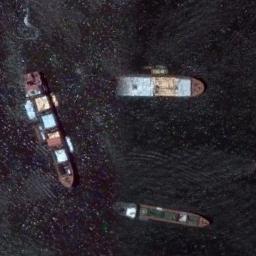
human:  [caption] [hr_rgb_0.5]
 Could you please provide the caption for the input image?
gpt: There are three ships at sea .

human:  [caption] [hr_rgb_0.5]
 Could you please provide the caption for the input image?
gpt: Three bulk carriers travel on the deep blue sea .

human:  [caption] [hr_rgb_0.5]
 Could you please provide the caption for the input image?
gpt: Several cargo ships are in the deep blue water .

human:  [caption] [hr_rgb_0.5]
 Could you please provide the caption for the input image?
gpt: There are three ships in the black water .

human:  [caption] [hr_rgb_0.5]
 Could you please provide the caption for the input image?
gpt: There are three ships on the sea .